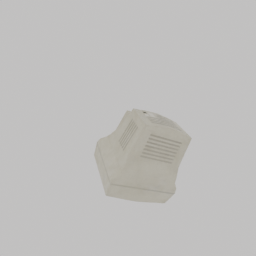
Label: electronics